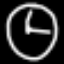
Label: clock